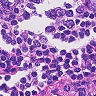
Metastatic tissue present: no